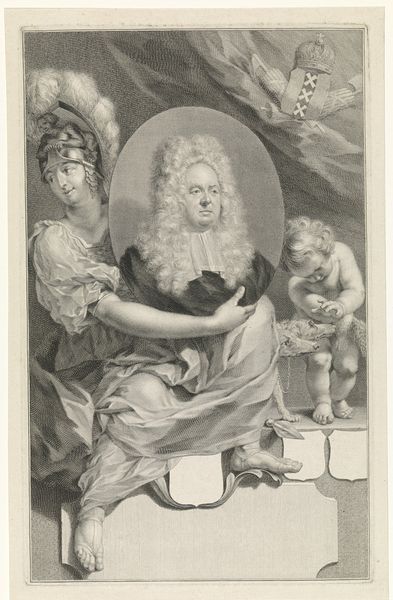
Titel: Portret van Jan Six
Künstler: Jacob Houbraken
Standort: Amsterdam
Institution: Rijksmuseum
Schlagwörter: mann, nackt, frau, nase, stirn, hunde, rock, arm, augen, federn, bildnis, hals, portrait, porträt, vorhang, kind, kinn, krone, oval, putte, federbusch, perücke, zehen, fuss, druck, schwarz weiss, helm, göttin, buchseite, wappen, kreuze, soldalt